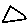
Label: triangle